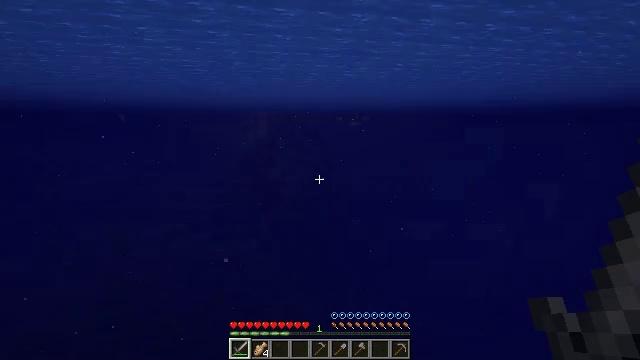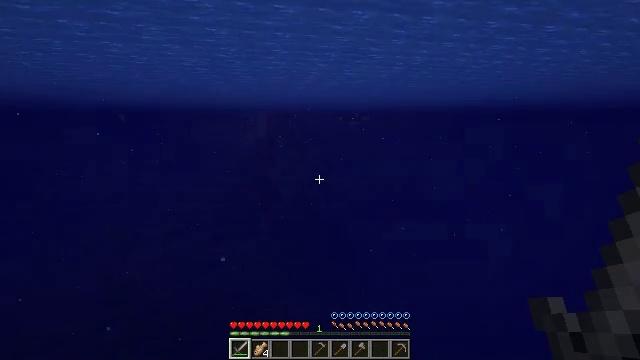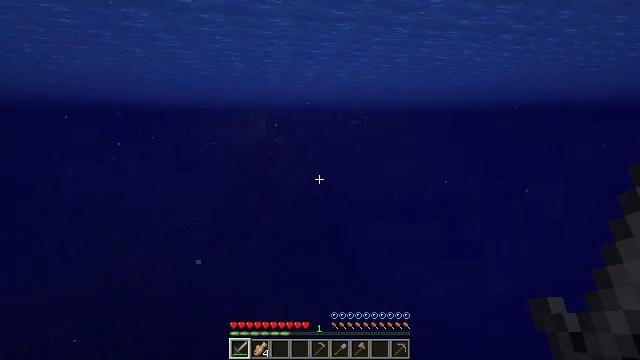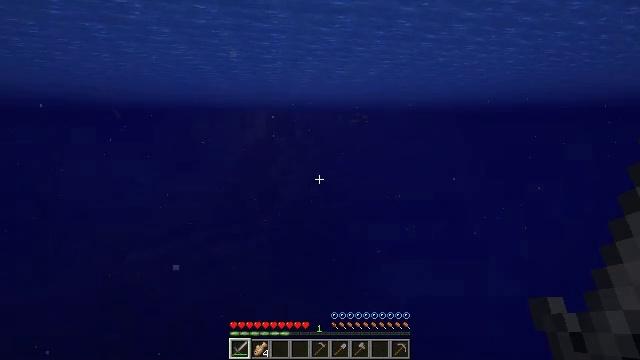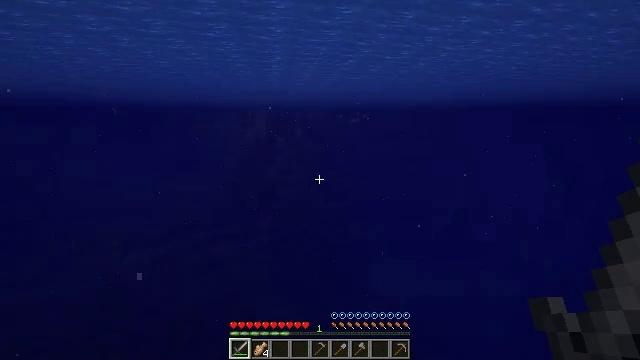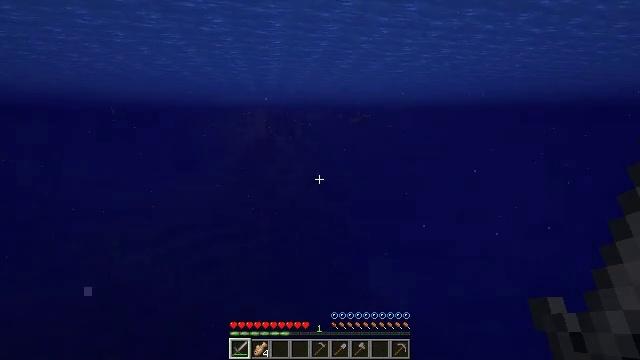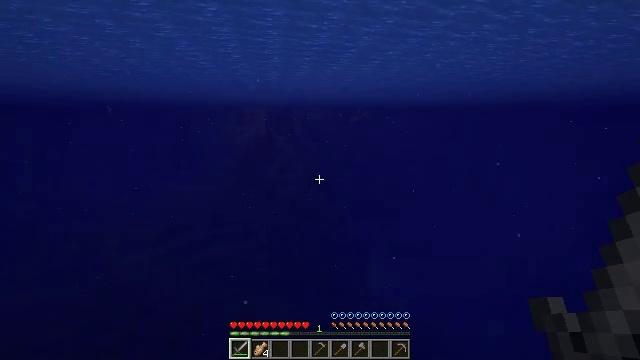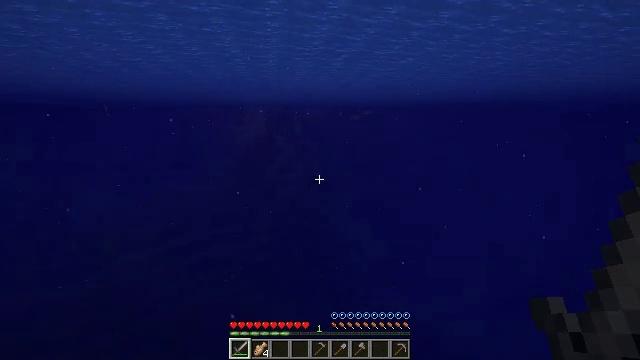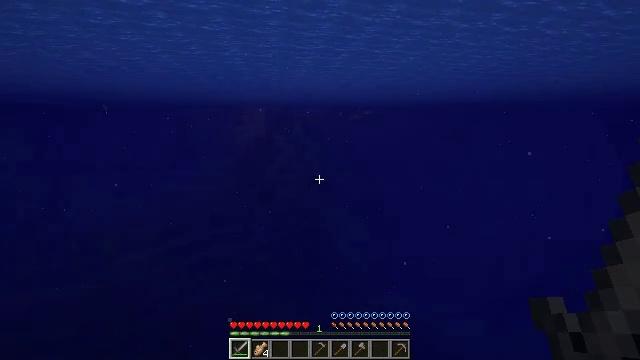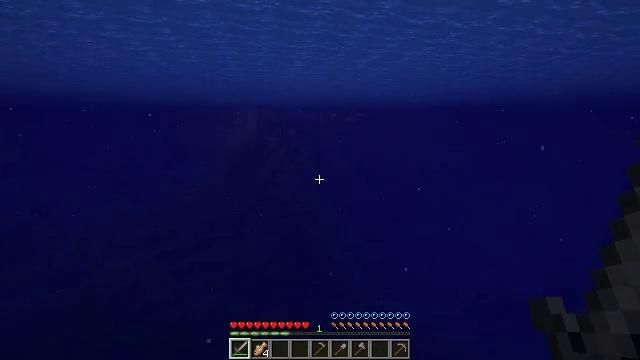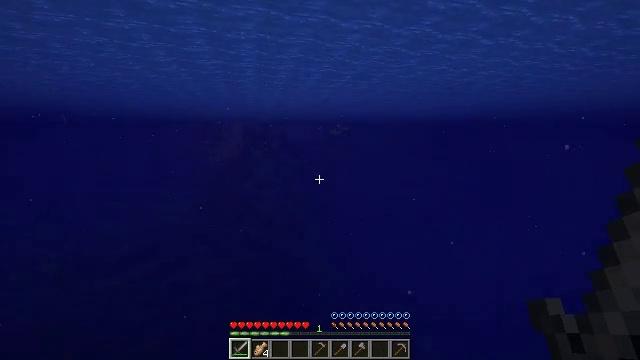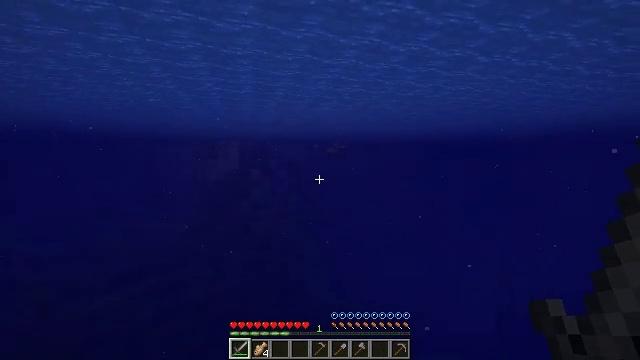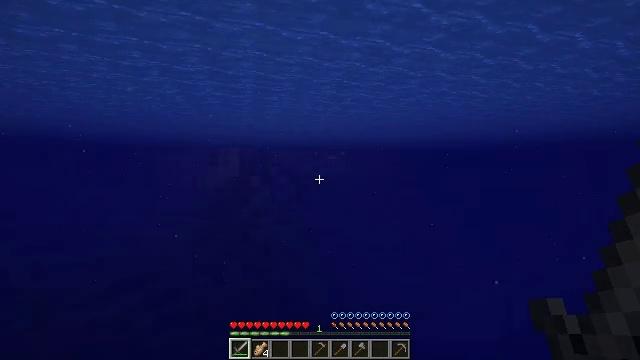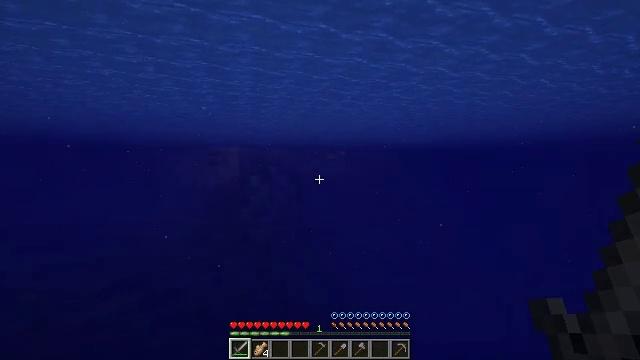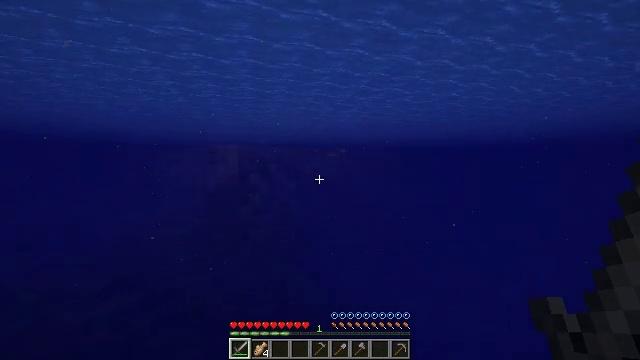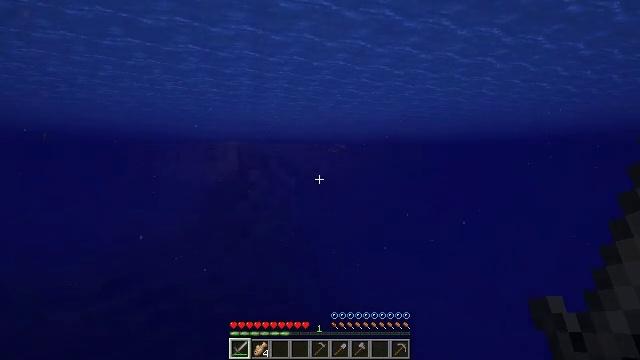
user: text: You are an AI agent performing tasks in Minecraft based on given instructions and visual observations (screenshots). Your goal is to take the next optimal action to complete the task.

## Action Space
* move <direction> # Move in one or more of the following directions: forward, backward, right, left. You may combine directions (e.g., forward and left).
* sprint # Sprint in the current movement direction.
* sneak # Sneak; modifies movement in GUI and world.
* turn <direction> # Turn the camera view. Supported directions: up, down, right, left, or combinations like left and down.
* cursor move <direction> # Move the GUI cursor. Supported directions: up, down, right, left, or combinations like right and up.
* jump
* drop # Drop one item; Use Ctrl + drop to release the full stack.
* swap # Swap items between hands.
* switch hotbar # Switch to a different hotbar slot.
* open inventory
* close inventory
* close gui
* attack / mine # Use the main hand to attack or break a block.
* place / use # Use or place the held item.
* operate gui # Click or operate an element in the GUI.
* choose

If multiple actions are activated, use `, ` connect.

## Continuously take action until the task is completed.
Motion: motion action
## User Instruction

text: Kill mobs in water.
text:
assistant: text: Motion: move forward
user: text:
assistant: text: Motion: move forward
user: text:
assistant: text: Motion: move forward
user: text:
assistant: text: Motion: move forward, sprint
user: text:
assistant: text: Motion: move forward, sprint
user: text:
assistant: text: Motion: move forward, sprint
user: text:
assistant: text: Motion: move forward, sprint
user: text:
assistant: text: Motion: move forward, sprint
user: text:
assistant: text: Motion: move forward, sprint, turn right
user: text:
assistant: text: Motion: move forward, sprint, turn right and up
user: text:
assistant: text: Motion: move forward, turn up
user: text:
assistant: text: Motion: move forward, turn up
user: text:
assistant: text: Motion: move forward
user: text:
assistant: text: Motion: move forward
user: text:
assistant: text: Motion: move forward
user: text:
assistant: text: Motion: move forward, turn down
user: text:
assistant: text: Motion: move forward, turn right and down
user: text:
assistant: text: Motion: move forward
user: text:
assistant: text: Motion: move forward
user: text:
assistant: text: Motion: move forward
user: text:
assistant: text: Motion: move forward
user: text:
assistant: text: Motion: move forward
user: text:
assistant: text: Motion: move forward
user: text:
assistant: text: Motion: move forward, turn left and up
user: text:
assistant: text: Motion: move forward, turn left and up
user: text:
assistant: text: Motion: move forward, turn up
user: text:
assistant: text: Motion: move forward
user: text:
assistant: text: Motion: move forward
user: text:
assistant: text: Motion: move forward
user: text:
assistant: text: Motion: move forward